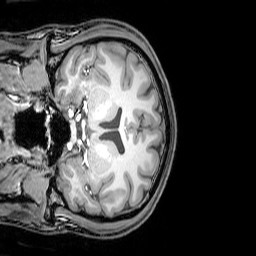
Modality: T1w
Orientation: coronal
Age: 23
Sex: male
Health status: healthy
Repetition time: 0.081 s
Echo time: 0.037 s